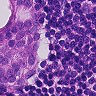
Metastatic tissue present: yes